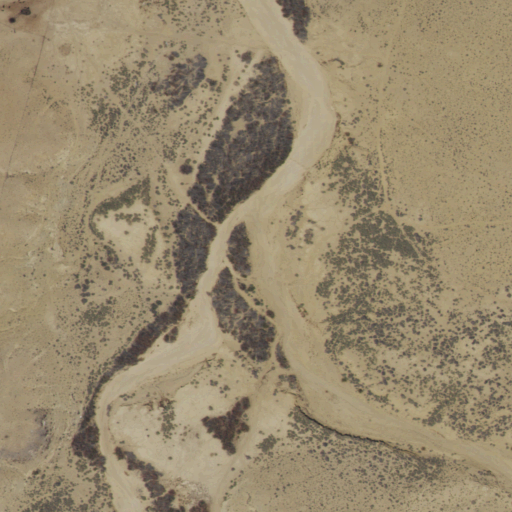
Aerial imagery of valley in New Mexico named Burned Water Canyon containing shrub, grassland, and woody wetlands